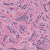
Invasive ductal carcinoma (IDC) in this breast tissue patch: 1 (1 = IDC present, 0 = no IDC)